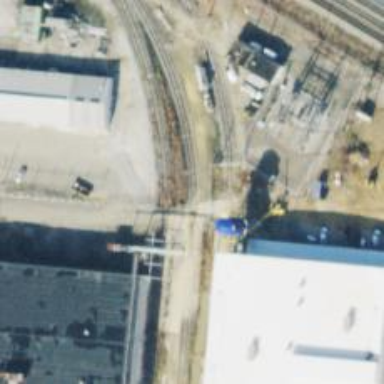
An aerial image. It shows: Railway spur service.